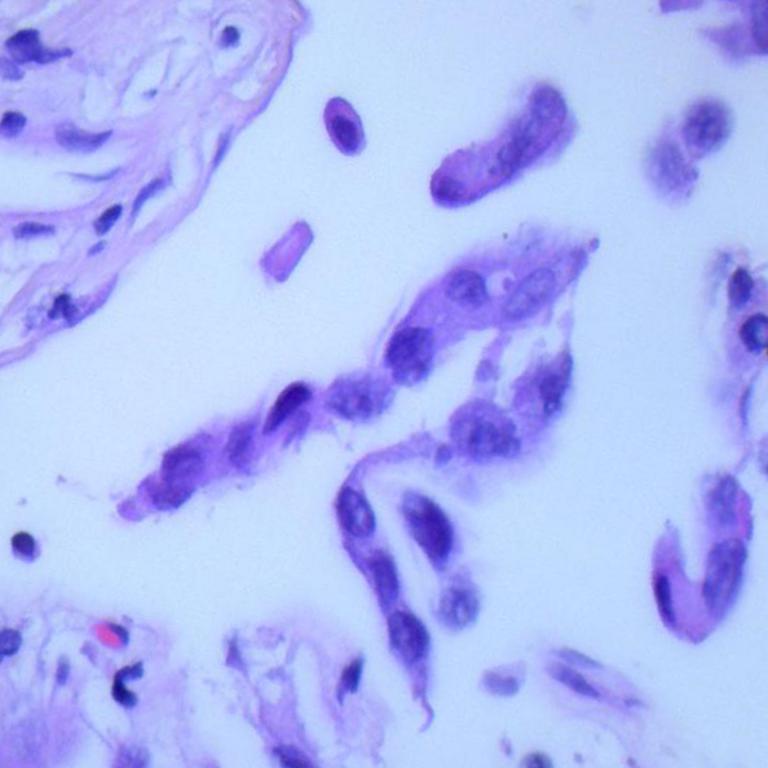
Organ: lung
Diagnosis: adenocarcinomas